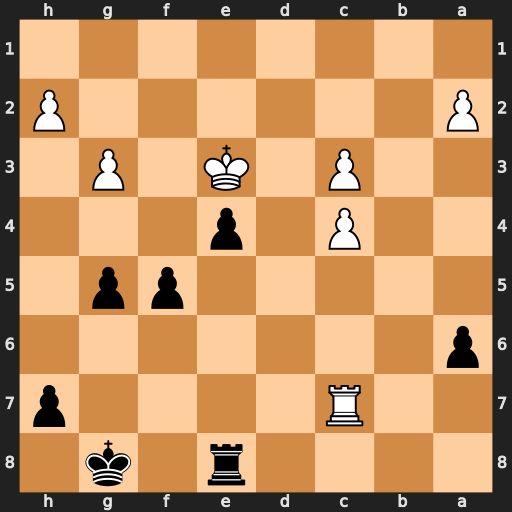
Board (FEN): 4r1k1/2R4p/p7/5pp1/2P1p3/2P1K1P1/P6P/8
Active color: b
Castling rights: -
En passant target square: -
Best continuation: f4+ gxf4 gxf4+ Kxf4 e3